Question: I have a table 'student' with the following columns:
'''
no - integer
name - string
startdate - date
enddate - date.
'''
Date format is 'MM/DD/YYYY'.
I will give a date as input. Now I need a query the 'inputdate' which found in between the start and end date.
For an example I will give '04/14/2012', then the query should return the 1st record as in the figure.
(because input date ('04/14/2012') is found in between the '04/10/2012' to '04/20/2012')
Please help me.

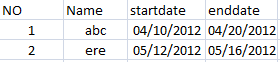
Answer: The issue you are having is caused by your assumption that sqlite has a date/datetime type when in fact it doesn't.
I suggest you read the following <URL> to have a better understanding of sqlite types.
The dates in the 'MM/DD/YYYY' format are handled as TEXT by sqlite, and so those dates are compared as strings. For example, '02/01/2012' is considered bigger than '01/02/2012'by sqlite if compared directly.
You will need to transform those dates to a format that can be string-compared. Here is an example:
'''
sqlite> create table foo (d TEXT);
sqlite> insert into foo values ('02/01/2012');
sqlite> select substr(d, 7, 4) || substr(d, 1, 2) || substr(d, 4, 2) from foo;
20120201
'''